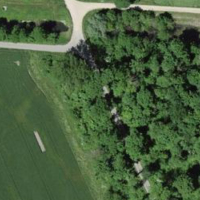
EUNIS habitat code: 44
Species observed at this site:
Lamium maculatum